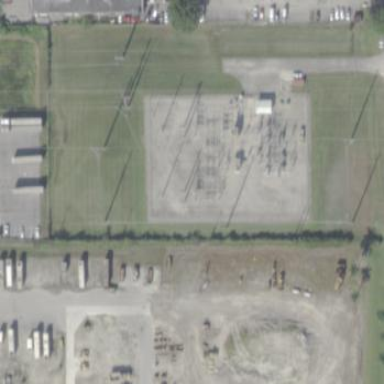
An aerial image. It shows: Distribution power substation secured by fence.